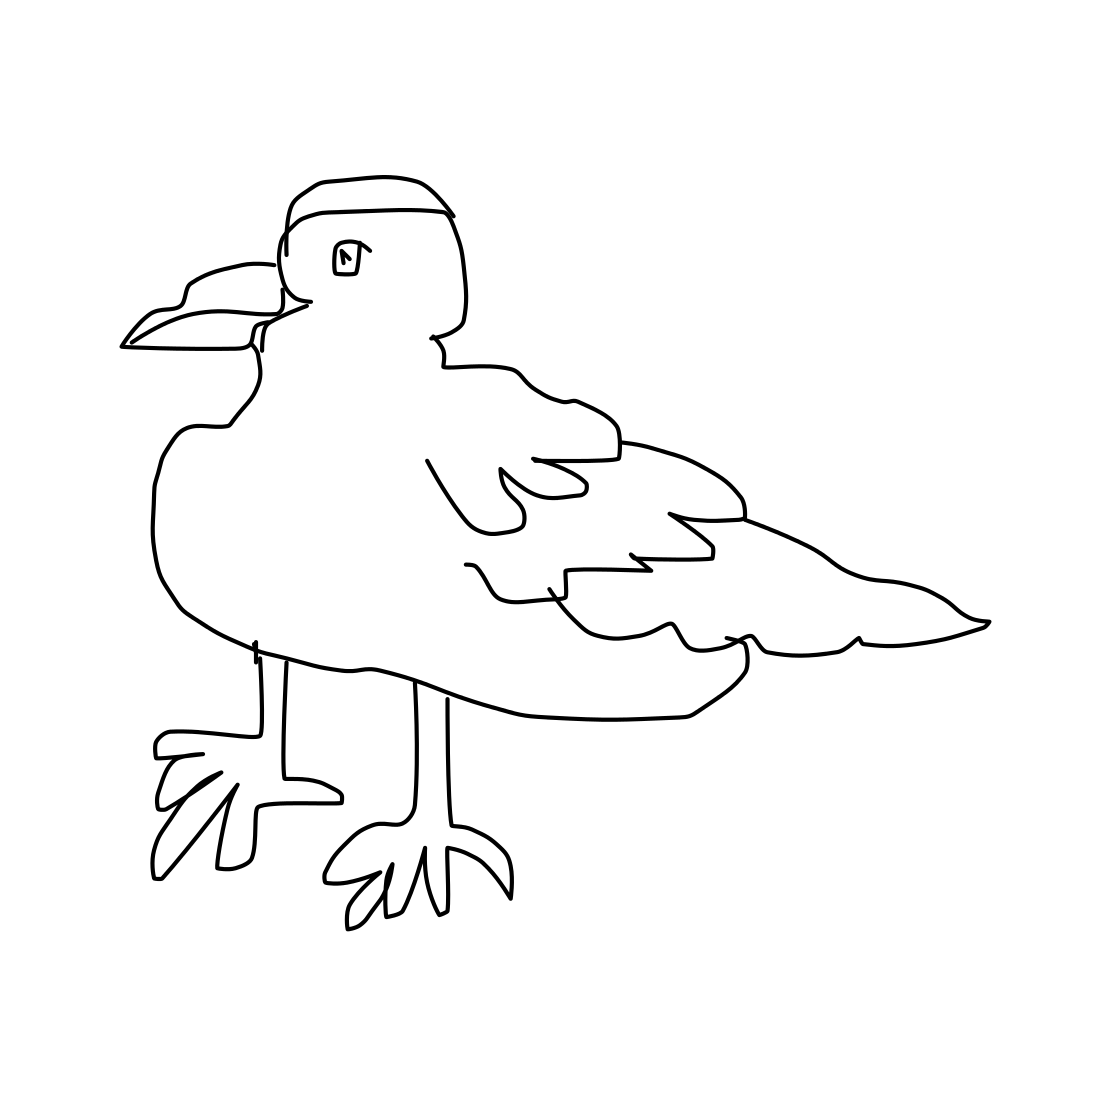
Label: seagull